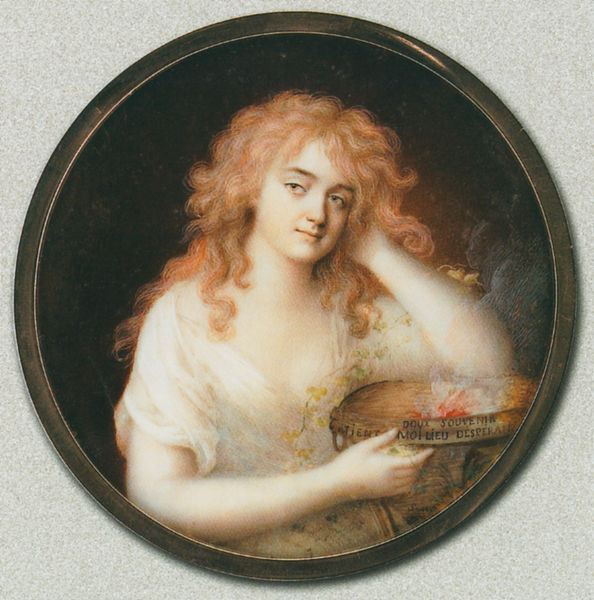
Titel: Dame in Liebesaltar
Künstler: Louis Sené
Institution: Celle, Bomann-Museum
Schlagwörter: gemälde, hand, weiß, mädchen, blume, blumen, frau, hintergrund, kleid, licht, orange, schwarz, blick, blüten, dame, rot, malerei, jung, arm, augen, blass, gesicht, inkarnat, rahmen, schüssel, spitze, portrait, porträt, gewand, haare, nachthemd, pflanze, augenbrauen, locken, schön, kreis, rund, tondo, krug, vase, lächeln, schrift, französisch, korb, verträumt, rothaarig, helligkeit, medaillon, rote haare, efeu, drau, unschuld, lieblich, schmachten, mädhcne, schwärmen, schwärmerisch, arbm, doux souvenir, leiblich